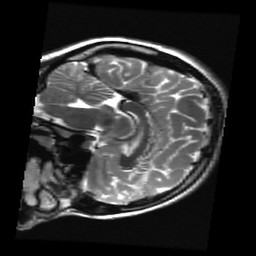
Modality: T2w
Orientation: sagittal
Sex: female
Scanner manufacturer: ge
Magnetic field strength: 3 T
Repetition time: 5 s
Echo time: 0.1007 s